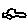
Label: car